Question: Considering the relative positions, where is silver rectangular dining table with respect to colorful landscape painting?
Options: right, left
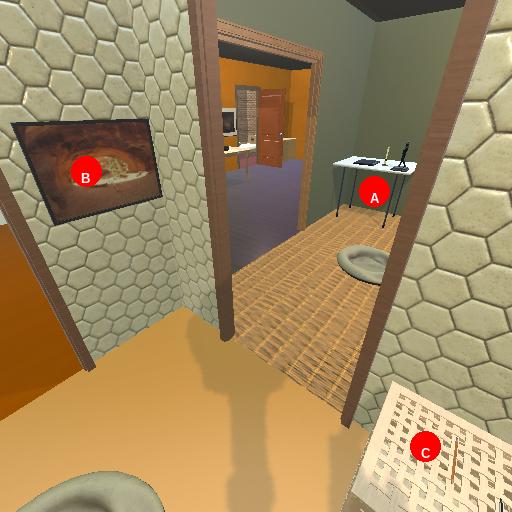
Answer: right